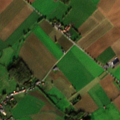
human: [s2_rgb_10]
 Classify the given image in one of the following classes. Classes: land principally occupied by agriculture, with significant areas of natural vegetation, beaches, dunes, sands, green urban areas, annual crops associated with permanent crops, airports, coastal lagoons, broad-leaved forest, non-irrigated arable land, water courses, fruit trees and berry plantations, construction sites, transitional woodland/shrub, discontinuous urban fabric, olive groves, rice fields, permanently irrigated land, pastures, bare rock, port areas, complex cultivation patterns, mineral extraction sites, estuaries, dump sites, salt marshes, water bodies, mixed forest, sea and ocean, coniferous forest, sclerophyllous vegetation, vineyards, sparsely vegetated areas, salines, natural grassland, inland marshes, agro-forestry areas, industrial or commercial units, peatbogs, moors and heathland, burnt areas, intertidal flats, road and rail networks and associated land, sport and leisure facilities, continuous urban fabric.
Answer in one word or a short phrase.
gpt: discontinuous urban fabric, non-irrigated arable land, pastures